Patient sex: M
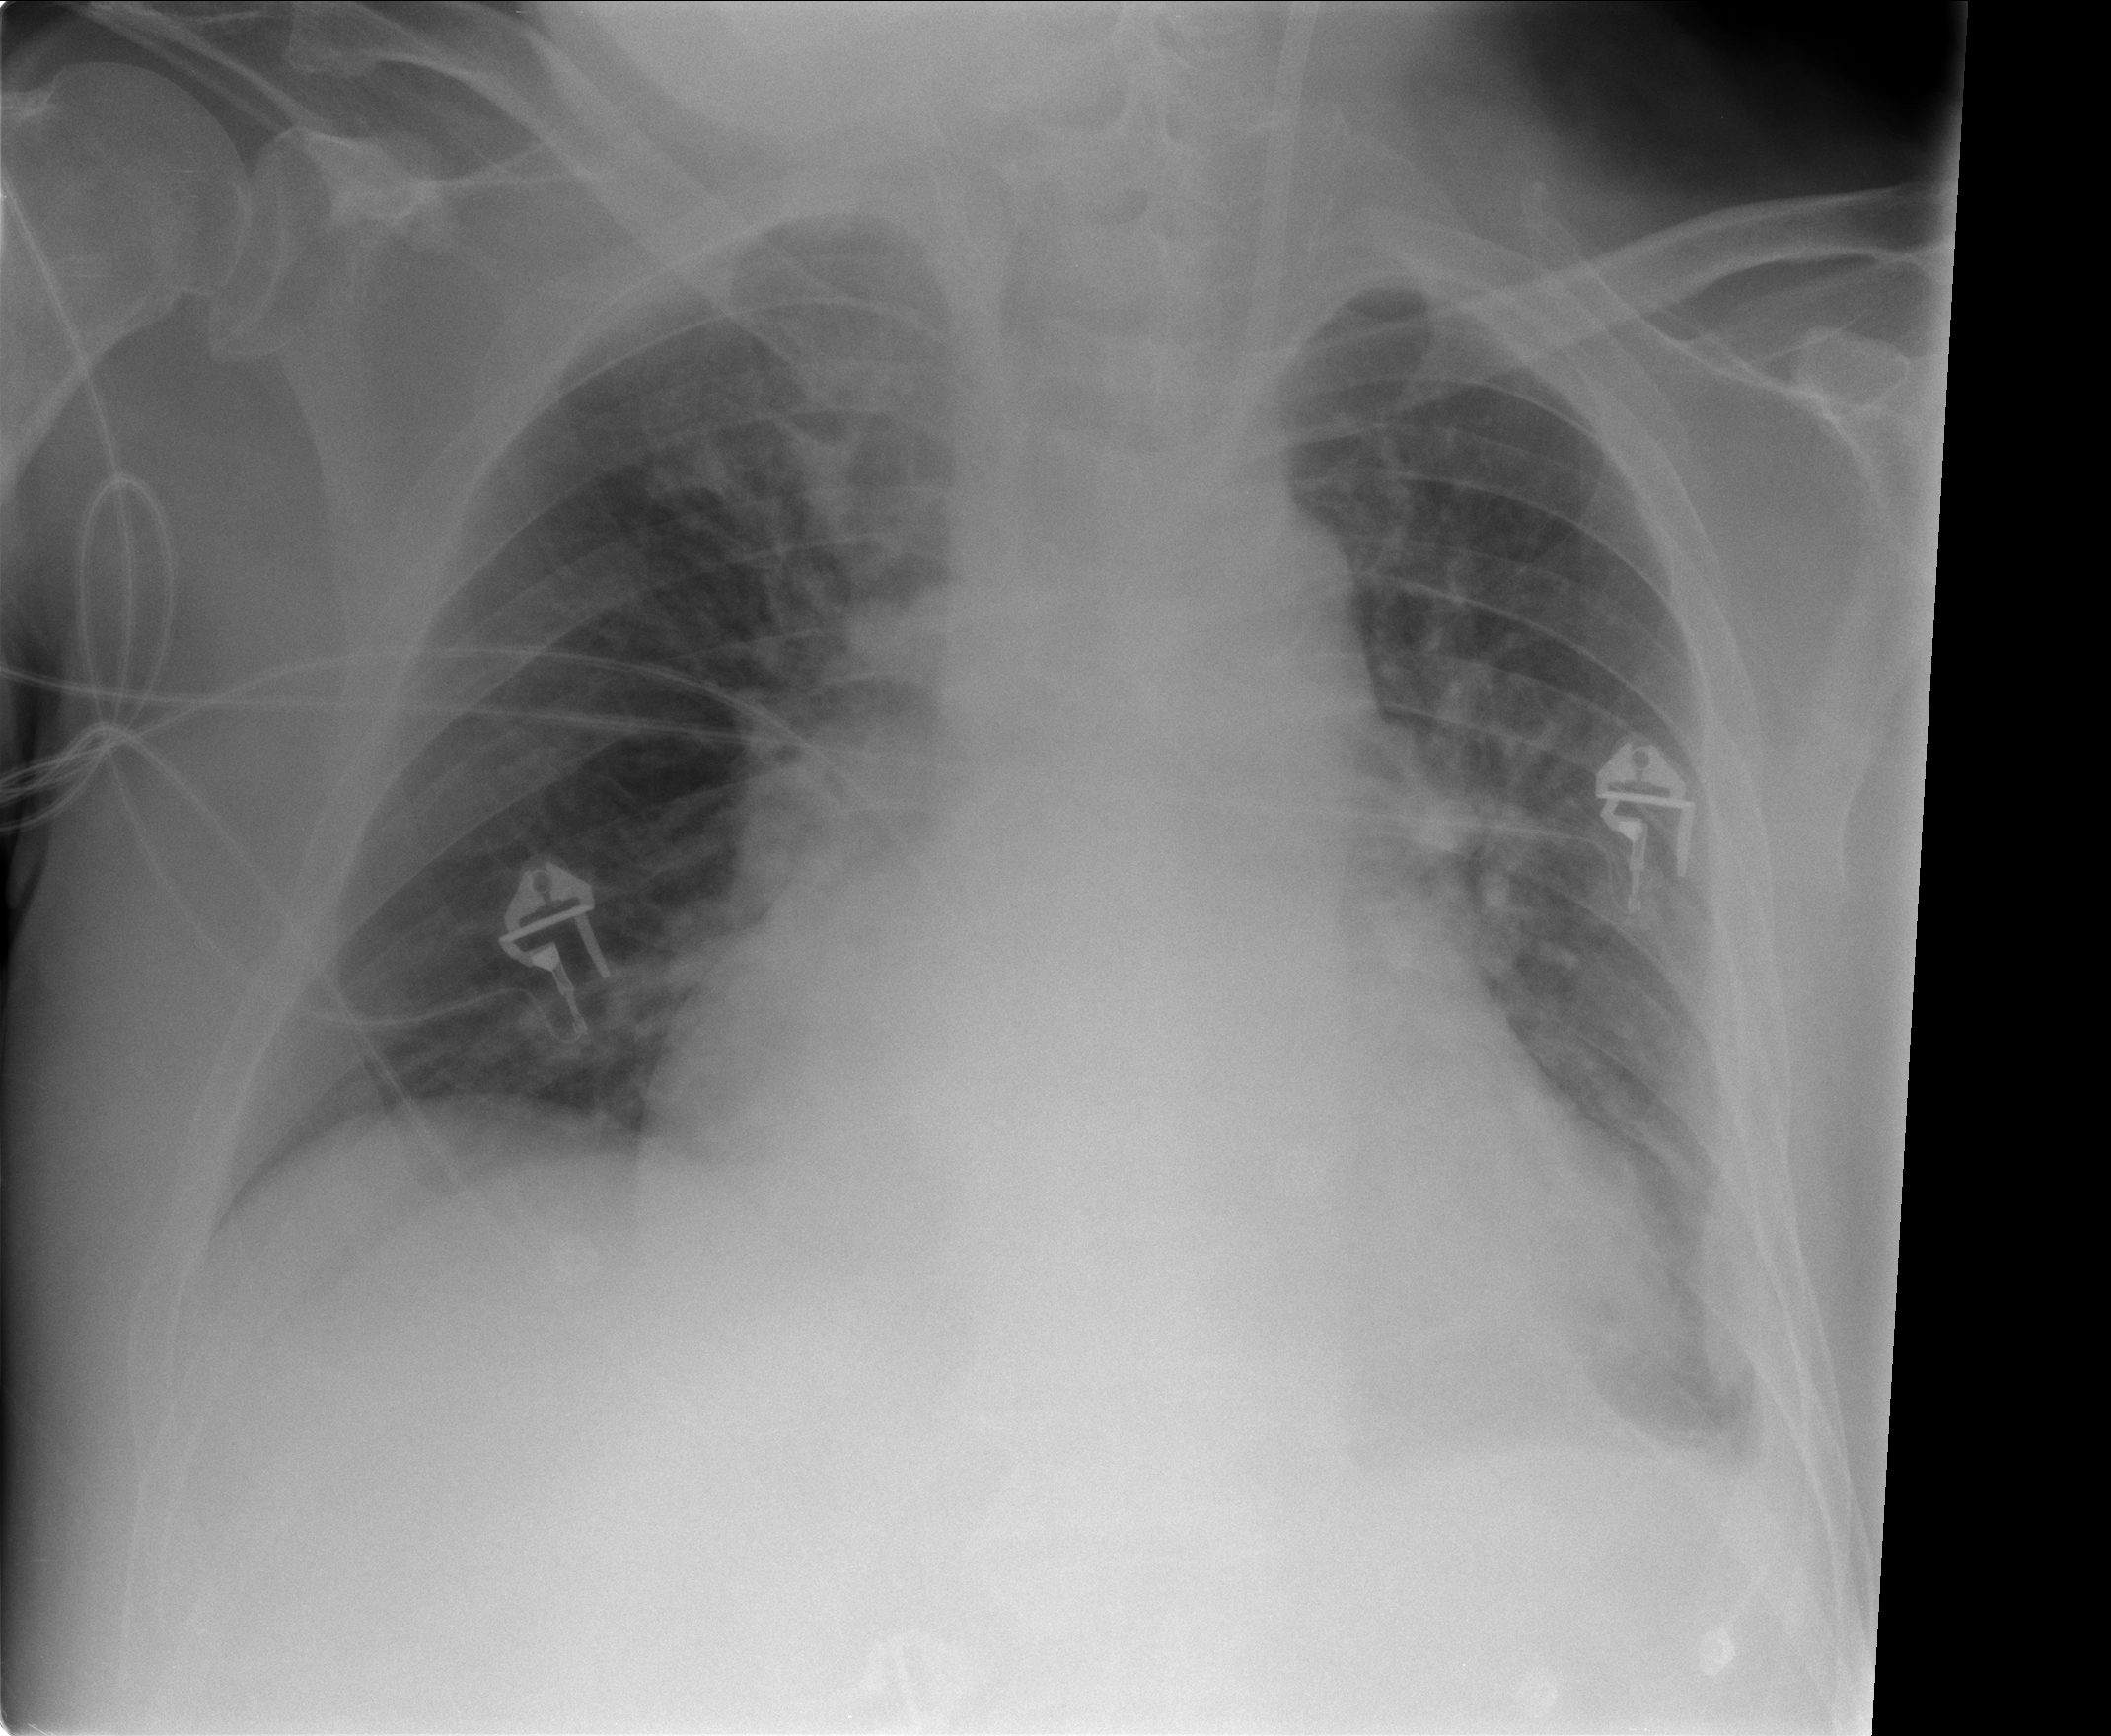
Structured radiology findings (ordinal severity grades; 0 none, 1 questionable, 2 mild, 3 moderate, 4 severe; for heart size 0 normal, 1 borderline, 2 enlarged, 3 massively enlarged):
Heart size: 2
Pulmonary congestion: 1
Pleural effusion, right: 0
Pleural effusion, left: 1
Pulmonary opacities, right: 1
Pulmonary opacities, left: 0
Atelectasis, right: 0
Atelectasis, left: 2